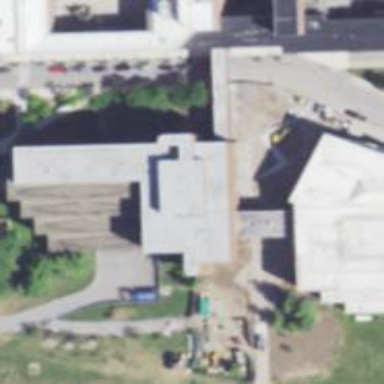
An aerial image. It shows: University building.